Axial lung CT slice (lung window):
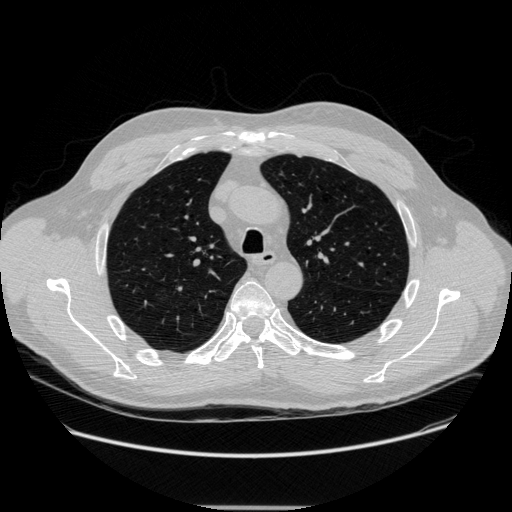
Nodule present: no